Interaction volume radius: 10 \u00c5
Interaction volume height: 40 \u00c5
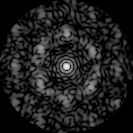
Disorder parameter: 0.7058